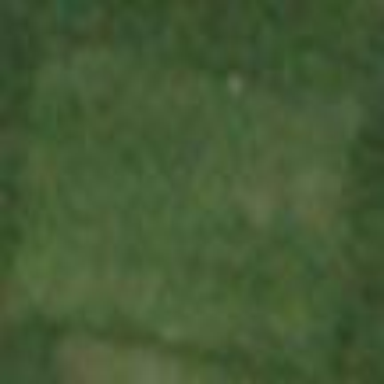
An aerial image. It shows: Golf tee on grassy land.